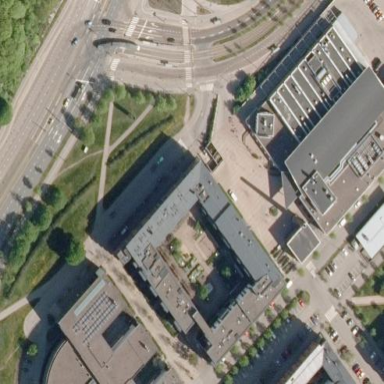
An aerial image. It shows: Building with colored façade in shade of #967368.